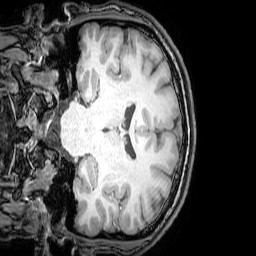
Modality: T1w
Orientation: coronal
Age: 22
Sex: male
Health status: healthy
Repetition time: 0.081 s
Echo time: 0.037 s